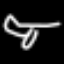
Label: airplane